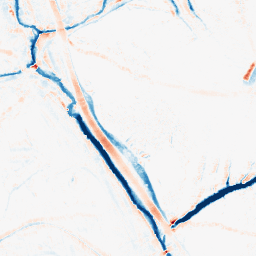
Category: morphological
Decomposition family: morphological_ellipse
Decomposition parameters: operation: average
width: 10
height: 10
Upsampling method: bspline
Upsampling parameters: scale: 2
Upsampling scale: 2